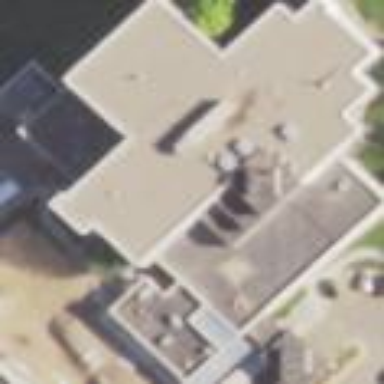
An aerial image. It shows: Hospital providing healthcare services.